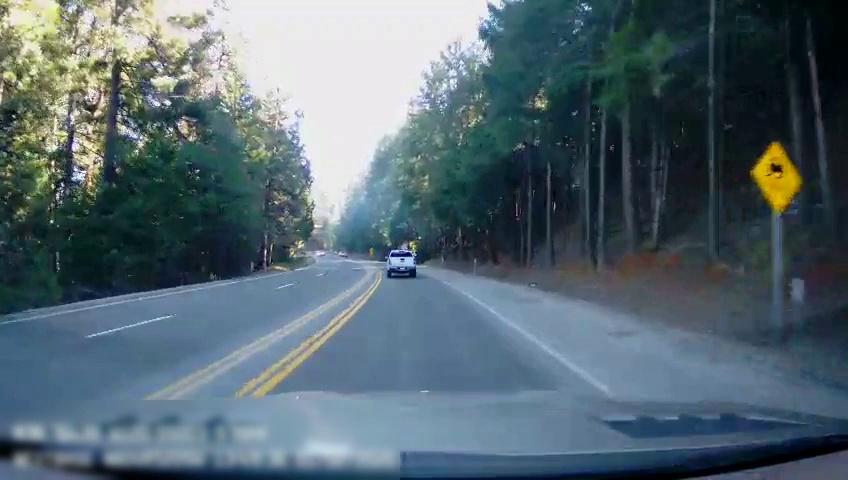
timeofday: Day
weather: Sunny
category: Drivable Space
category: Vehicles | Truck
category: Lanes | Alternate Lane
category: Lanes | Current Lane
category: Lanes | Current Lane
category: Lanes | Opposite Lane
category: Lanes | Opposite Lane
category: Lanes | Opposite Lane
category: Lanes | Opposite Lane
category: Traffic | Signs